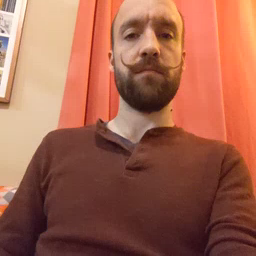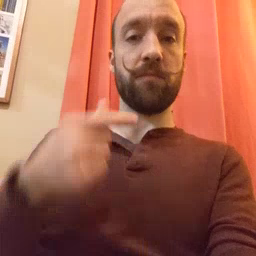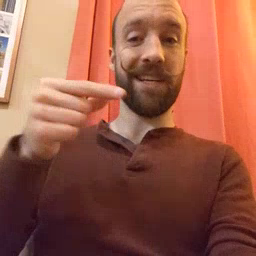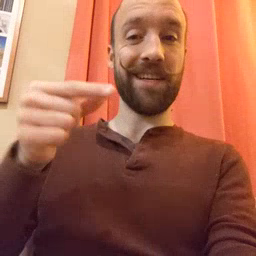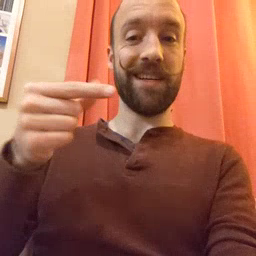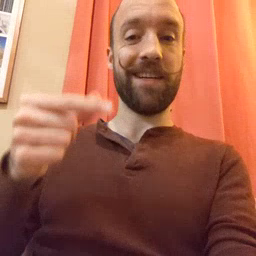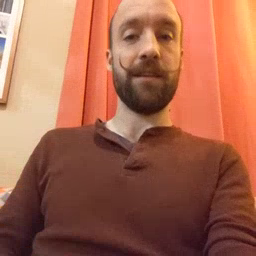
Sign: green